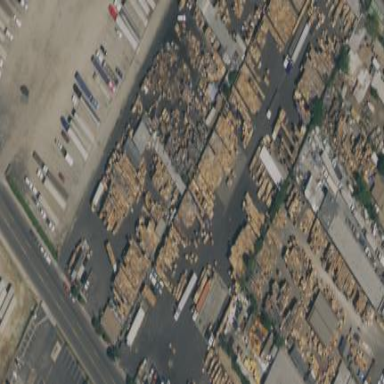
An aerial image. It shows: Industrial area designated as lumber yard.